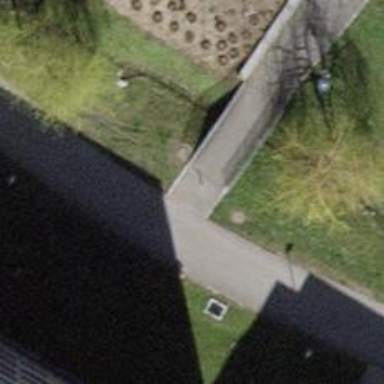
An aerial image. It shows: Bollard.